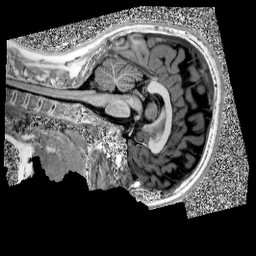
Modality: UNIT1
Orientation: sagittal
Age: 12
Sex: female
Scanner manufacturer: siemens
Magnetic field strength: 3 T
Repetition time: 4 s
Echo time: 0.00303 s